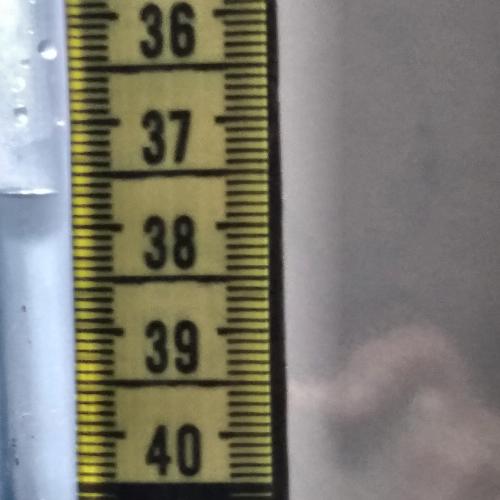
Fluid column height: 37.7 cm